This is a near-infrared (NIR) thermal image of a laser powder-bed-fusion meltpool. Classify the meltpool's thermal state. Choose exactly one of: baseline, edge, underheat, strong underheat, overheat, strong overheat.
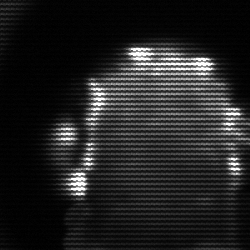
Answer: baseline